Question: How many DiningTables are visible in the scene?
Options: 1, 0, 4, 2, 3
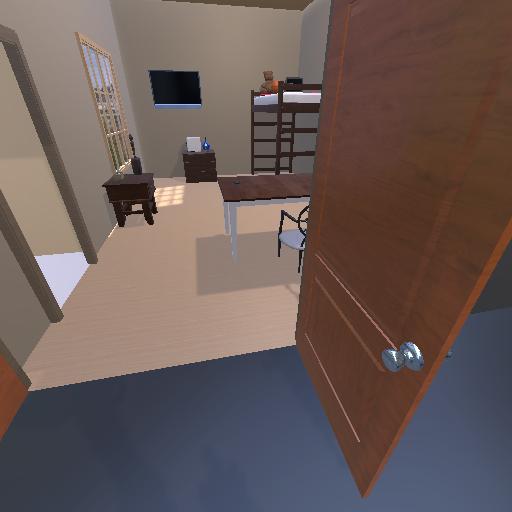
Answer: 1